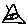
Label: triangle